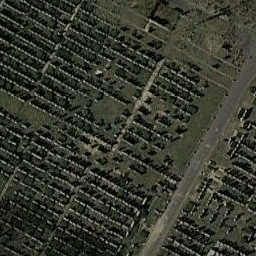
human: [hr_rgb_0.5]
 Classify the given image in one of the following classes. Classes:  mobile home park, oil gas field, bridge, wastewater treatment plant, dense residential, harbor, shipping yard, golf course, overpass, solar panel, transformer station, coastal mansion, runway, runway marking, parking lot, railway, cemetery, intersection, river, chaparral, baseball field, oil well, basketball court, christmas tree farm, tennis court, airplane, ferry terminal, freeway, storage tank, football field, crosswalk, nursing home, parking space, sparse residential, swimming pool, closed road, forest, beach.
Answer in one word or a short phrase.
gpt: cemetery